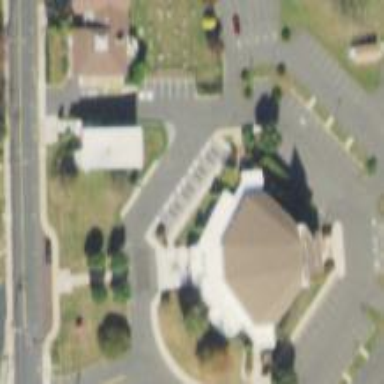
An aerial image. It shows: Place of worship.